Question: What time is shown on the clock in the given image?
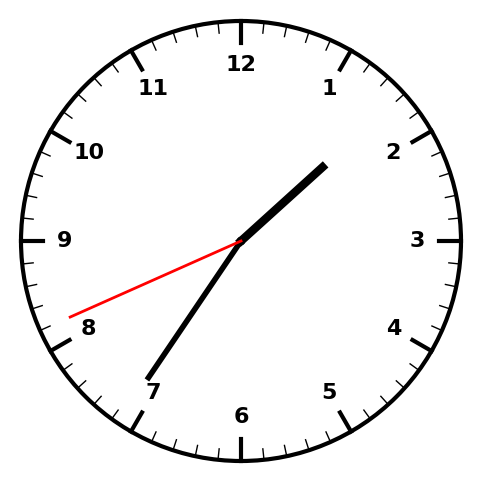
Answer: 01:35:41